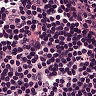
Metastatic tissue present: no